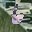
Label: 6